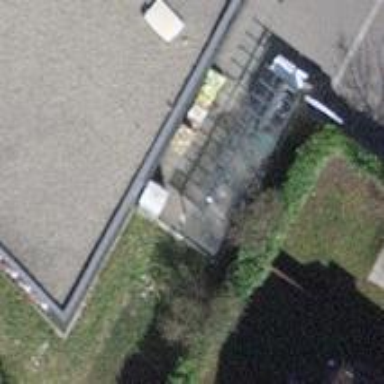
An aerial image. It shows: Recycling container in the area designated for recycling.